Field crop: tomato
Growth stage: 1
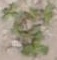
Species: portulaca